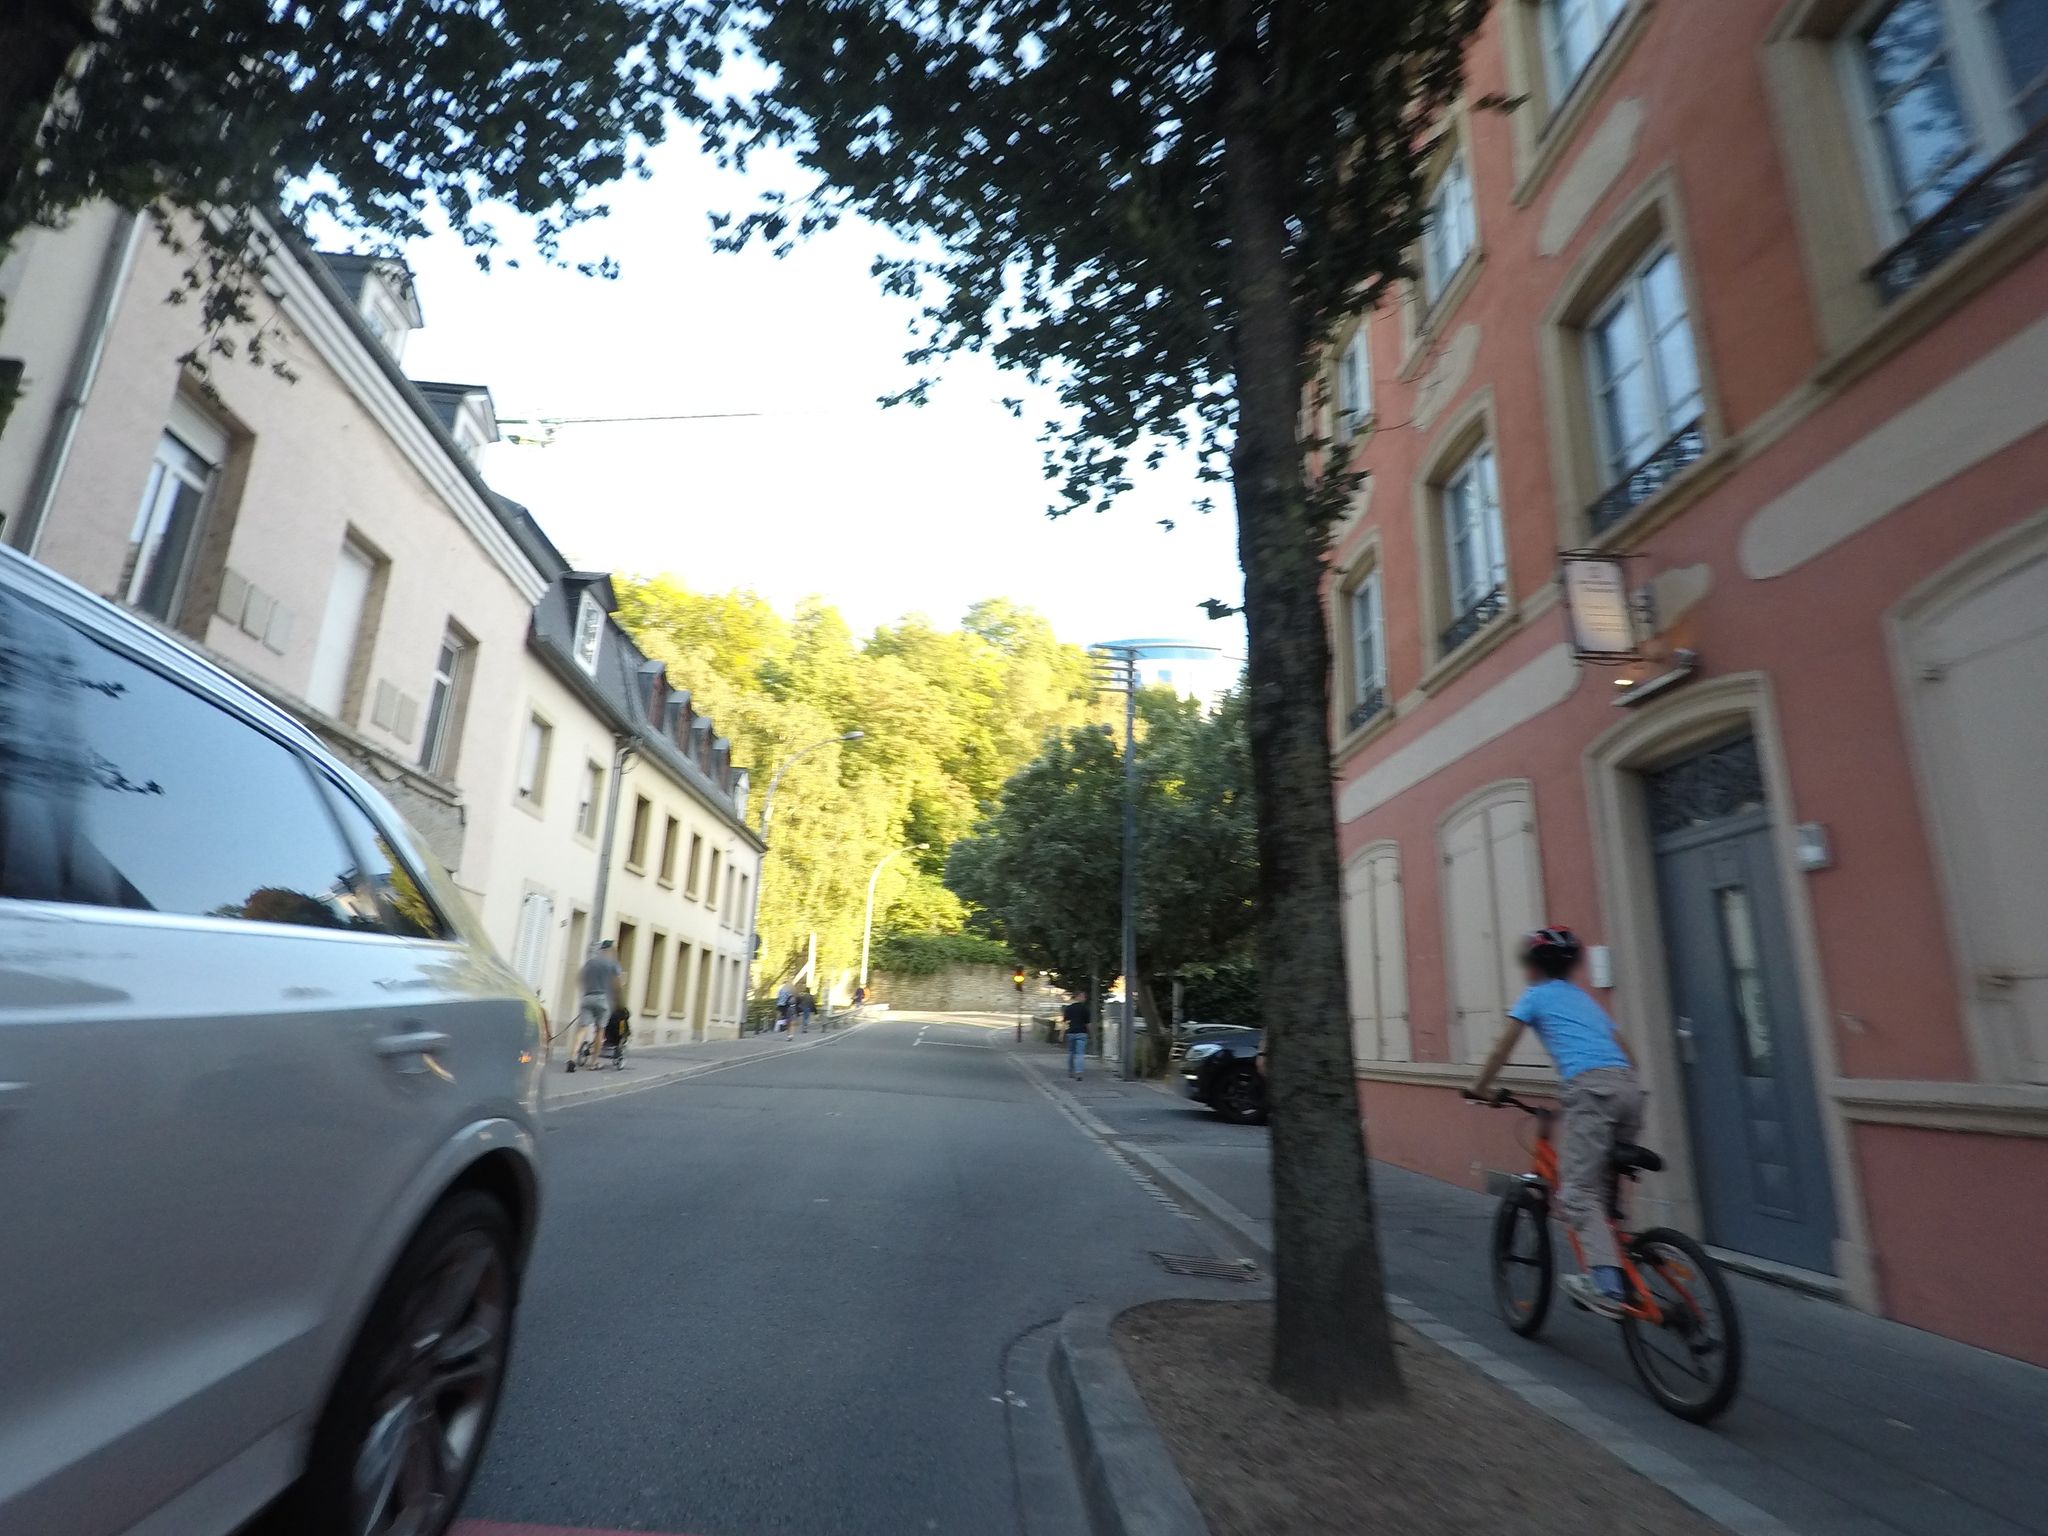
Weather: clear
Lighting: day
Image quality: good
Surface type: walking surface
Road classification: tertiary, residential
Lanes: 2
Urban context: urban centre
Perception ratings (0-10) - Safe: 7.98, Lively: 9.46, Beautiful: 6.48, Boring: 1.58, Depressing: 1.97, Wealthy: 5.06